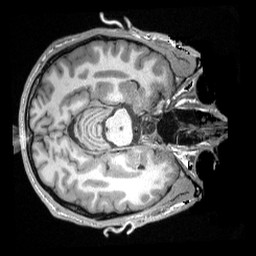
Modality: T1w
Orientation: axial